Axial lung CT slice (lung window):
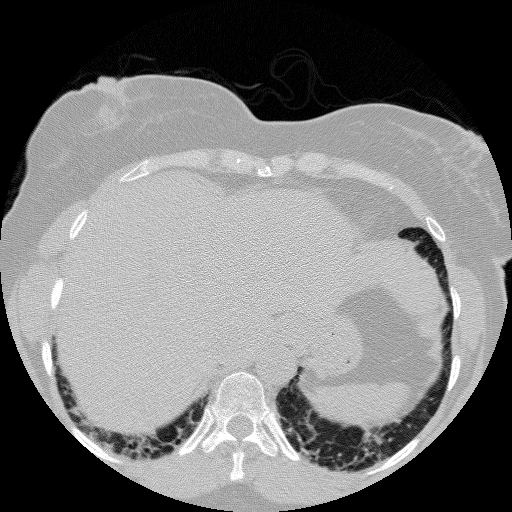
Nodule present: no